Question: I want to make something like that using formula

The years are changing according to this year
I am a completely Beginner
Thanks for your help !
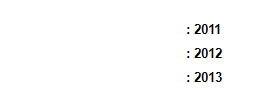
Answer: You can piece it together with the following bits. .
1. The DateAdd() function will allow you to add or subtract certain units of time to/from a DateTime. For example, if you want to get the date three years ago, you can use DateAdd('yyyy',-3,CurrentDate)
2. Printing a date can be done via the ToText() function. To only print the year portion of the DateTime field, you can use ToText(CurrentDate,'yyyy') which will give you '2014'
3. In CR, the newline character is chr(13). Concatenate that onto a string to print a newline wherever you'd like.
EDIT: Since you already implemented it in C#, here's one possible CR solution:
'''
" : " + totext(dateadd('yyyy',-3,currentdate),'yyyy') + chr(13) +
" : " + totext(dateadd('yyyy',-2,currentdate),'yyyy') + chr(13) +
" : " + totext(dateadd('yyyy',-1,currentdate),'yyyy')
'''